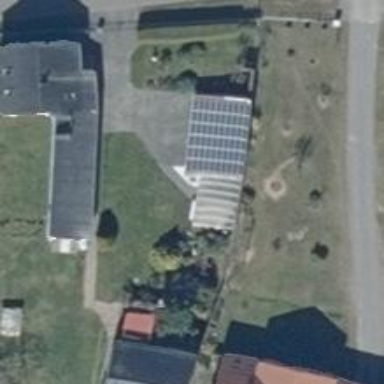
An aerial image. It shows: Solar-powered generator using photovoltaic technology. This small installation generates electricity through solar photovoltaic panels.